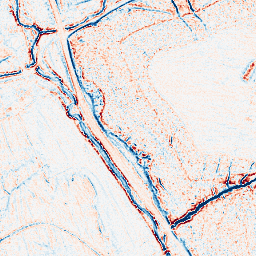
Category: edge_preserving
Decomposition family: anisotropic_diffusion
Decomposition parameters: iterations: 5
kappa: 50
gamma: 0.15
Upsampling method: bilinear
Upsampling parameters: scale: 8
Upsampling scale: 8